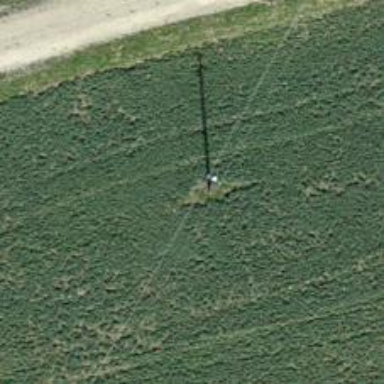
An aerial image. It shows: Power pole.